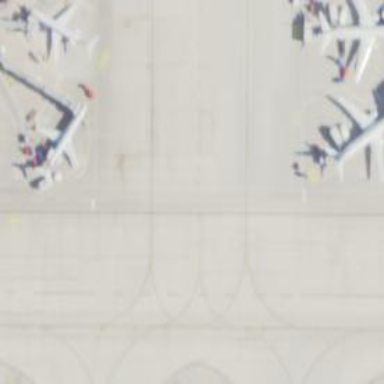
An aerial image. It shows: Image of taxiway at airport.